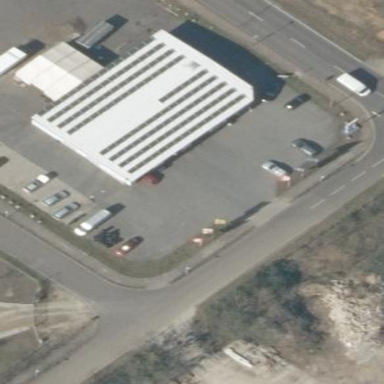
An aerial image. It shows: Car repair shop located in building.